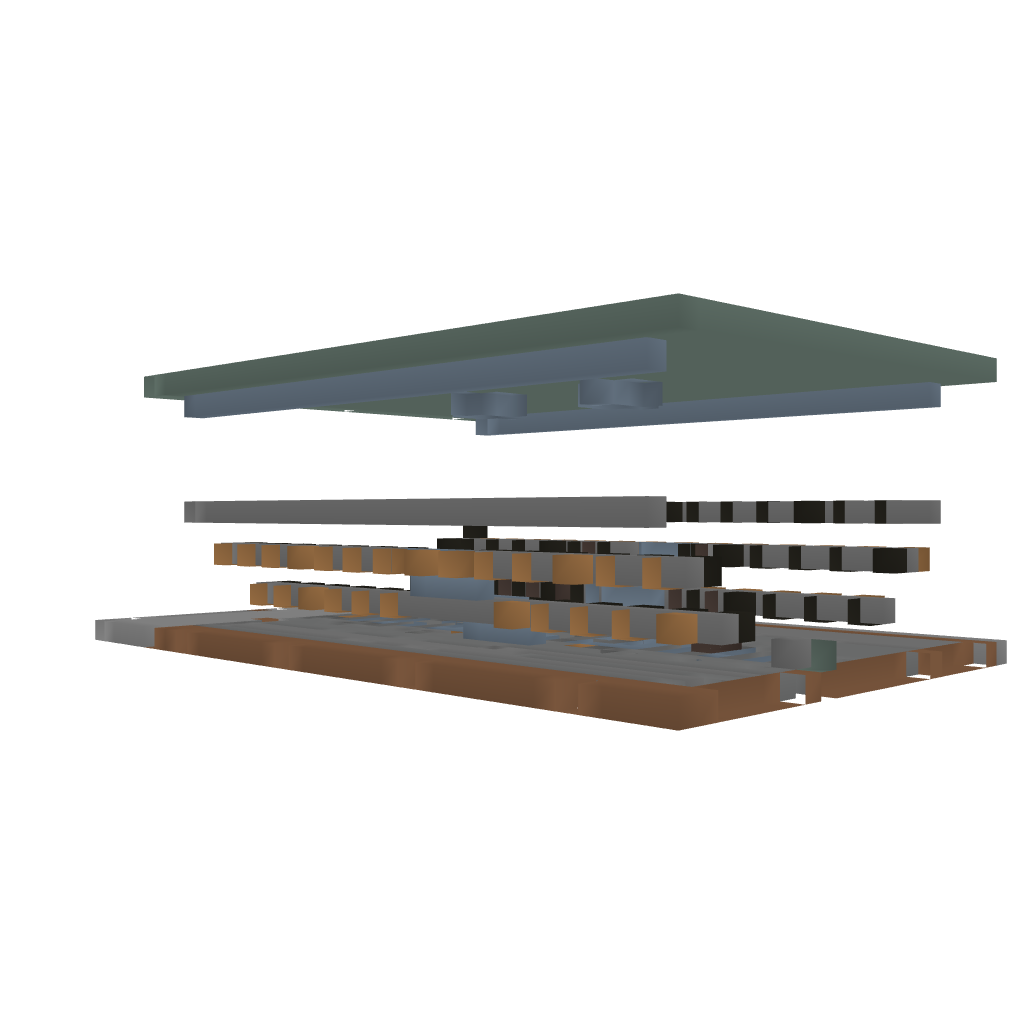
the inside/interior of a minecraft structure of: Shop For Servers